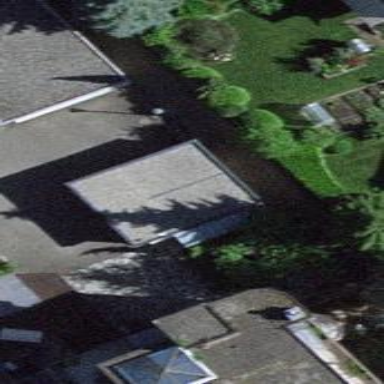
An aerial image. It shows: Garage.